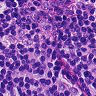
Metastatic tissue present: no